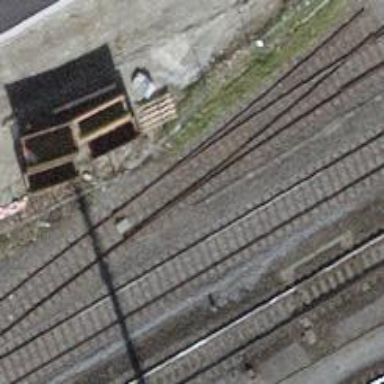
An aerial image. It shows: Single-track spur railway line.